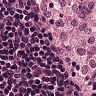
Metastatic tissue present: no